Field crop: maize
Growth stage: 1
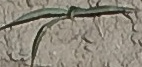
Species: sorghum